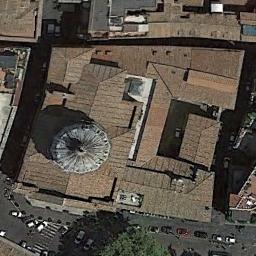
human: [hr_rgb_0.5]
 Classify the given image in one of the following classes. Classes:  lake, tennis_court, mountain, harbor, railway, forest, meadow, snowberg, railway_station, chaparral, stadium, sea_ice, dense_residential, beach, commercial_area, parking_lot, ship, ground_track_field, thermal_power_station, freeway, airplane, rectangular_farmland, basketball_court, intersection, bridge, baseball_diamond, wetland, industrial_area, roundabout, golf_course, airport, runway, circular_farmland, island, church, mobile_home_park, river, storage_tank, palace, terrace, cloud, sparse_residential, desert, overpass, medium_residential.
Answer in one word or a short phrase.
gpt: church